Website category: sports
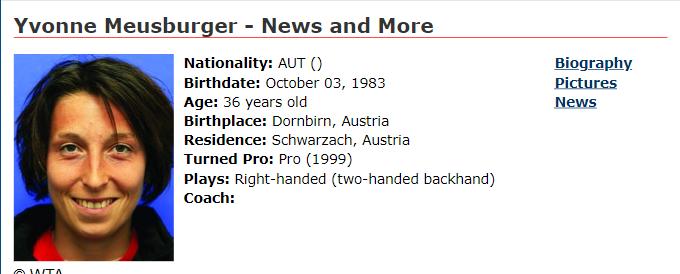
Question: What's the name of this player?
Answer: Yvonne Meusburger

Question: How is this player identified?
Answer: Yvonne Meusburger

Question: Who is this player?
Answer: Yvonne Meusburger

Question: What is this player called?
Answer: Yvonne Meusburger

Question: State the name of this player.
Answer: Yvonne Meusburger

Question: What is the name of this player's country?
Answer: AUT

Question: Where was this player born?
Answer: AUT

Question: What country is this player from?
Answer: AUT

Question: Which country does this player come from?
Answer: AUT

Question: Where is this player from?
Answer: AUT

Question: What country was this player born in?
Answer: AUT

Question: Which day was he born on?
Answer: October 03, 1983

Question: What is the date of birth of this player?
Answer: October 03, 1983

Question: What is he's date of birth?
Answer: October 03, 1983

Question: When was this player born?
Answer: October 03, 1983

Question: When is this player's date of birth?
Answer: October 03, 1983

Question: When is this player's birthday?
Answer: October 03, 1983

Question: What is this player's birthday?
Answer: October 03, 1983

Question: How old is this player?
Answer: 36 years old

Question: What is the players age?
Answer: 36 years old

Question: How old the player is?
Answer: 36 years old

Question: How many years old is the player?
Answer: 36 years old

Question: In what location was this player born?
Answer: Dornbirn, Austria

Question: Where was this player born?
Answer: Dornbirn, Austria

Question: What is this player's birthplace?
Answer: Dornbirn, Austria

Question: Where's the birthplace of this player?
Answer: Dornbirn, Austria

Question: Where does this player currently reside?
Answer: Schwarzach, Austria

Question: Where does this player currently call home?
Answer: Schwarzach, Austria

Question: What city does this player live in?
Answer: Schwarzach, Austria

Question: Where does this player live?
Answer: Schwarzach, Austria

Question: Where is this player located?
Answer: Schwarzach, Austria

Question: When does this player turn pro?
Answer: Pro (1999)

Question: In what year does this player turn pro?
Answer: Pro (1999)

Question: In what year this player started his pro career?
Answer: Pro (1999)

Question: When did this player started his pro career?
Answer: Pro (1999)

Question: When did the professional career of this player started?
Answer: Pro (1999)

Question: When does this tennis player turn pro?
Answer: Pro (1999)

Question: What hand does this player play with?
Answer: Right-handed (two-handed backhand)

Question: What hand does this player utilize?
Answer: Right-handed (two-handed backhand)

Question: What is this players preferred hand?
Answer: Right-handed (two-handed backhand)

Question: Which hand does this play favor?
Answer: Right-handed (two-handed backhand)

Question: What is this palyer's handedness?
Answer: Right-handed (two-handed backhand)